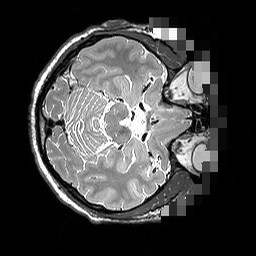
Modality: T2w
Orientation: axial
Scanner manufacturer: siemens
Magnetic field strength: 3 T
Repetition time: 2.5 s
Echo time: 0.144 s